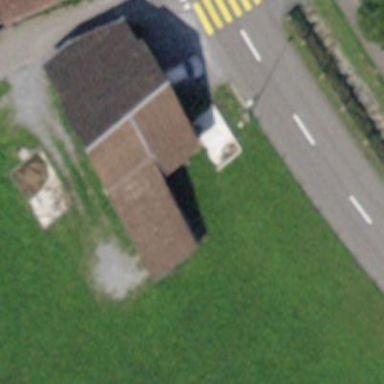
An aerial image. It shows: Barn.